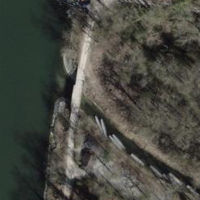
EUNIS habitat code: 41
Species observed at this site:
Pararge aegeria